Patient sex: M
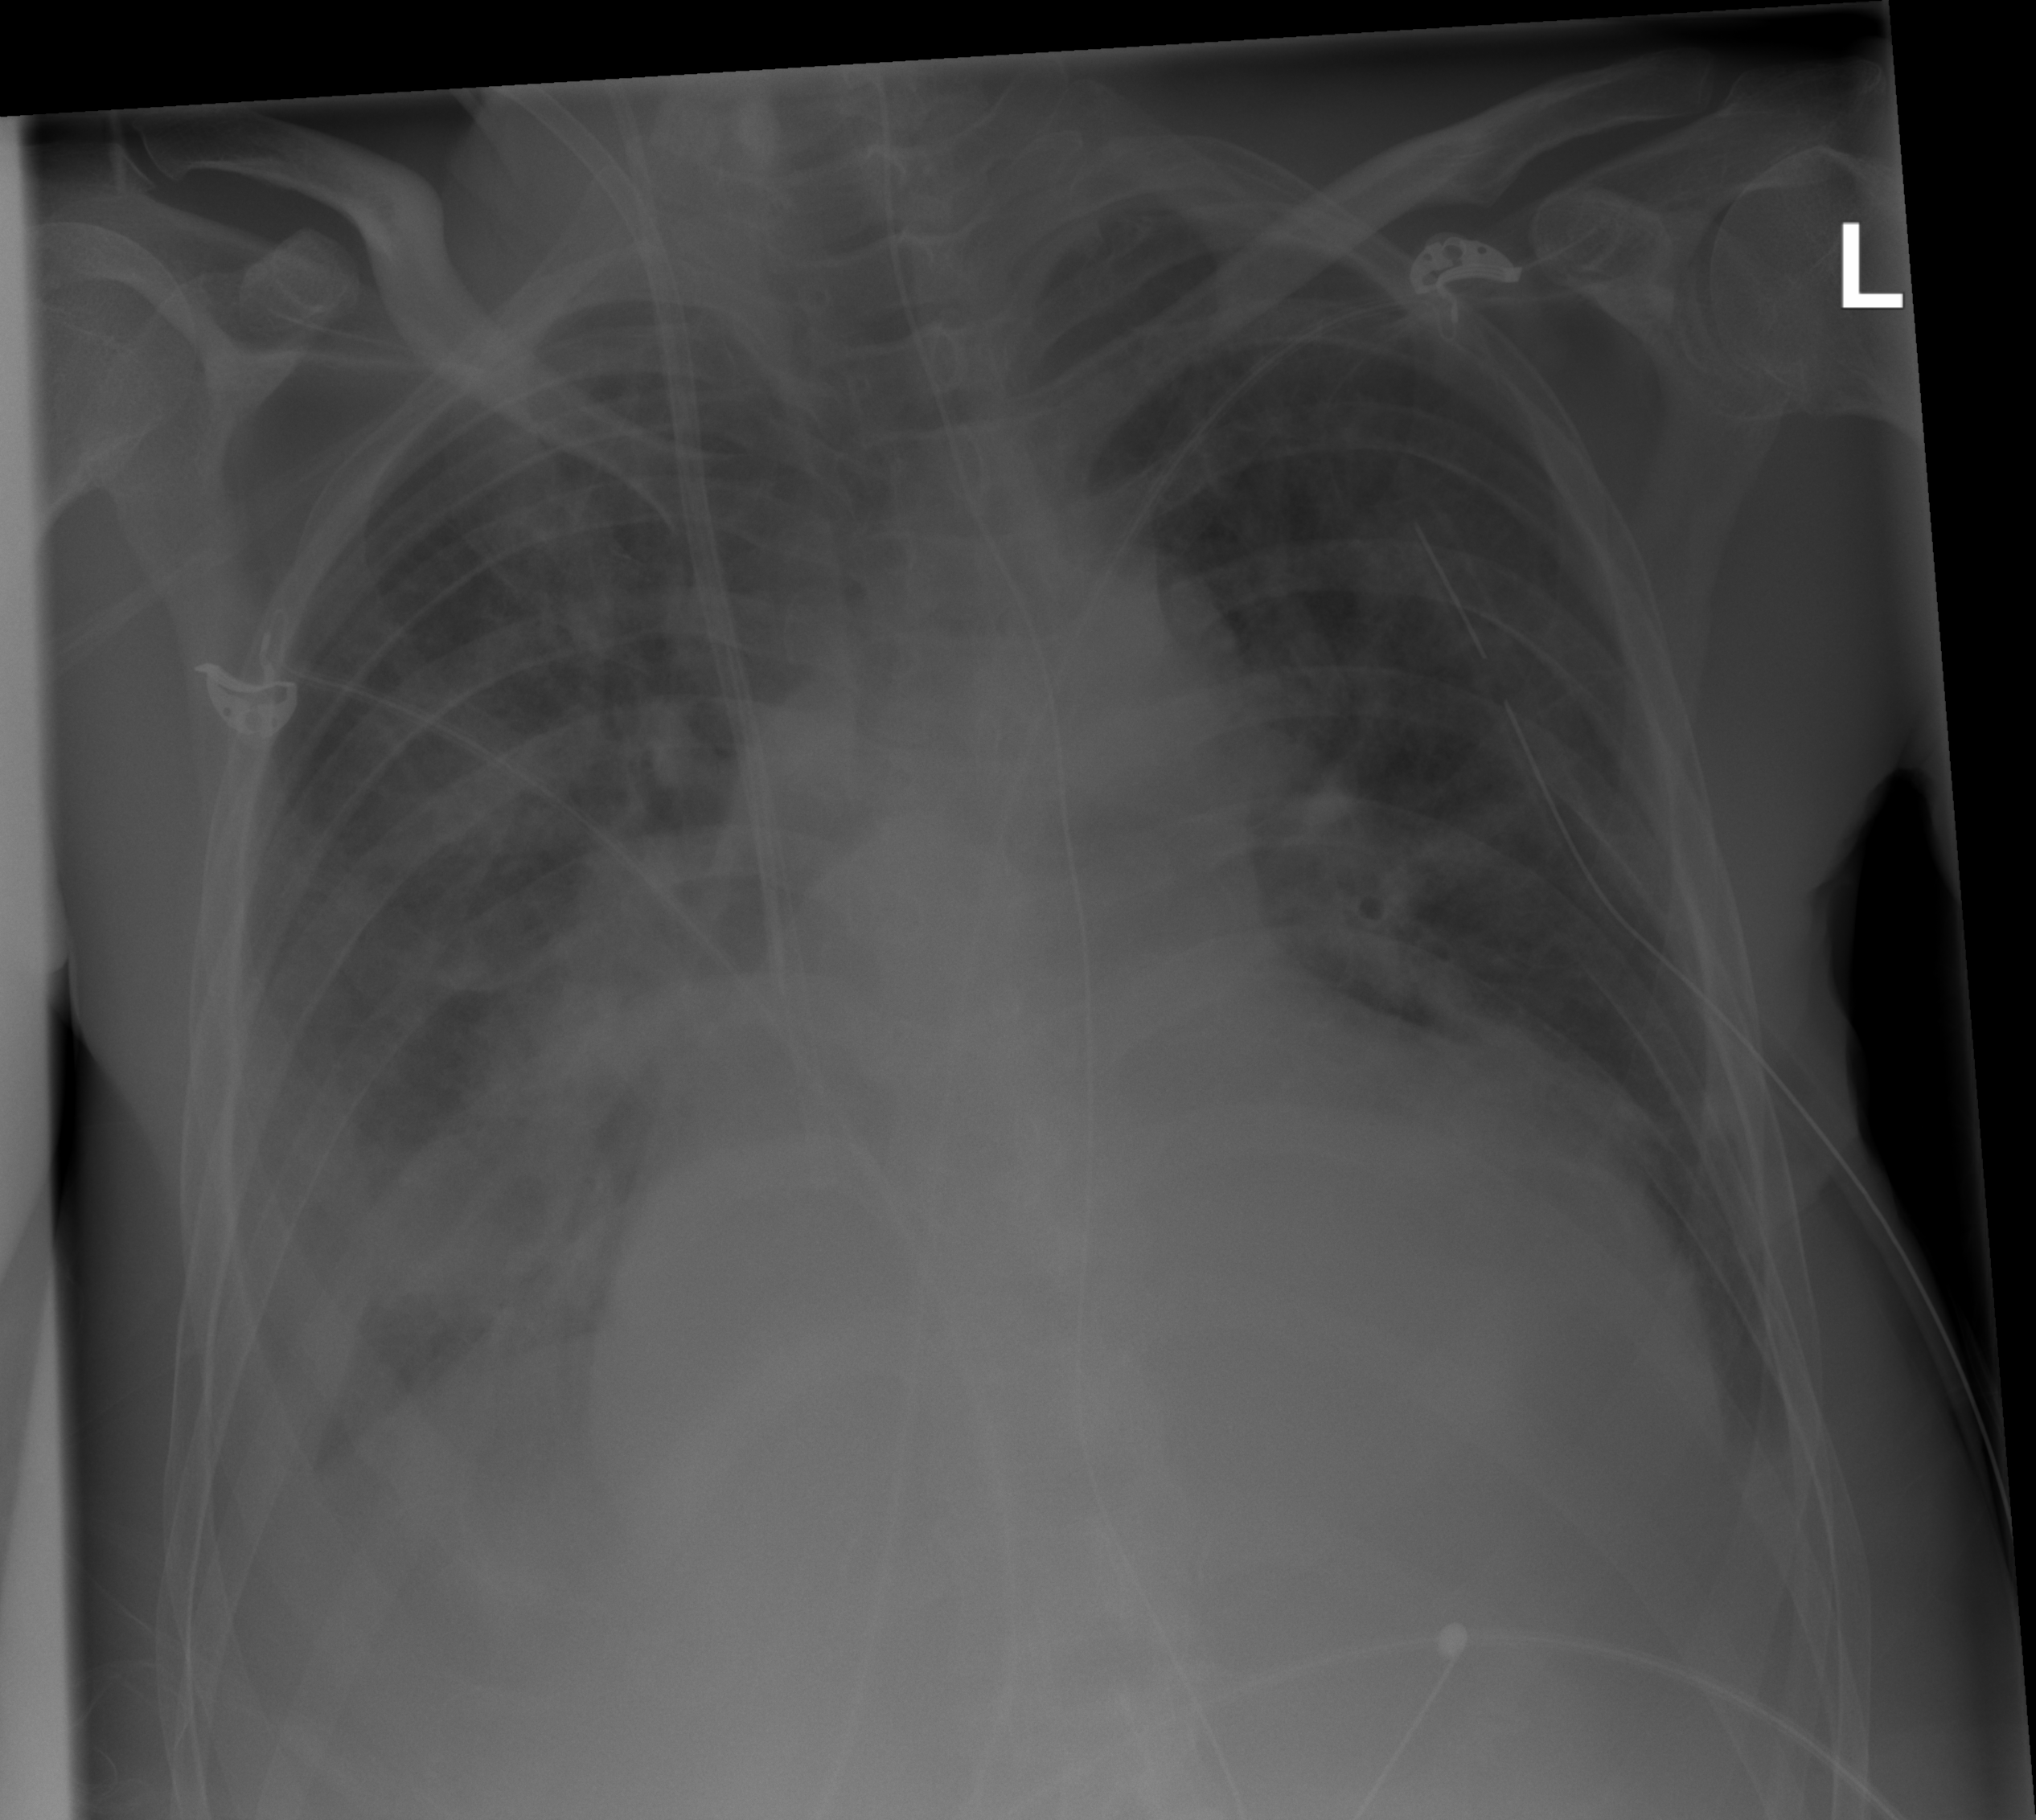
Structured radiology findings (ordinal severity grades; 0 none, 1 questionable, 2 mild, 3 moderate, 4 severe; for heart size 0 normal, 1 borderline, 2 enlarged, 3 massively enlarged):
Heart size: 2
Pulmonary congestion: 2
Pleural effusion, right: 2
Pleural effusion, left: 0
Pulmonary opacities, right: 2
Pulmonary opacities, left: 0
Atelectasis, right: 2
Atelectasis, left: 2